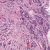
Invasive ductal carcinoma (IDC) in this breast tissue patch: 1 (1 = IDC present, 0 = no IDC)